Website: lowes
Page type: customer-info-address
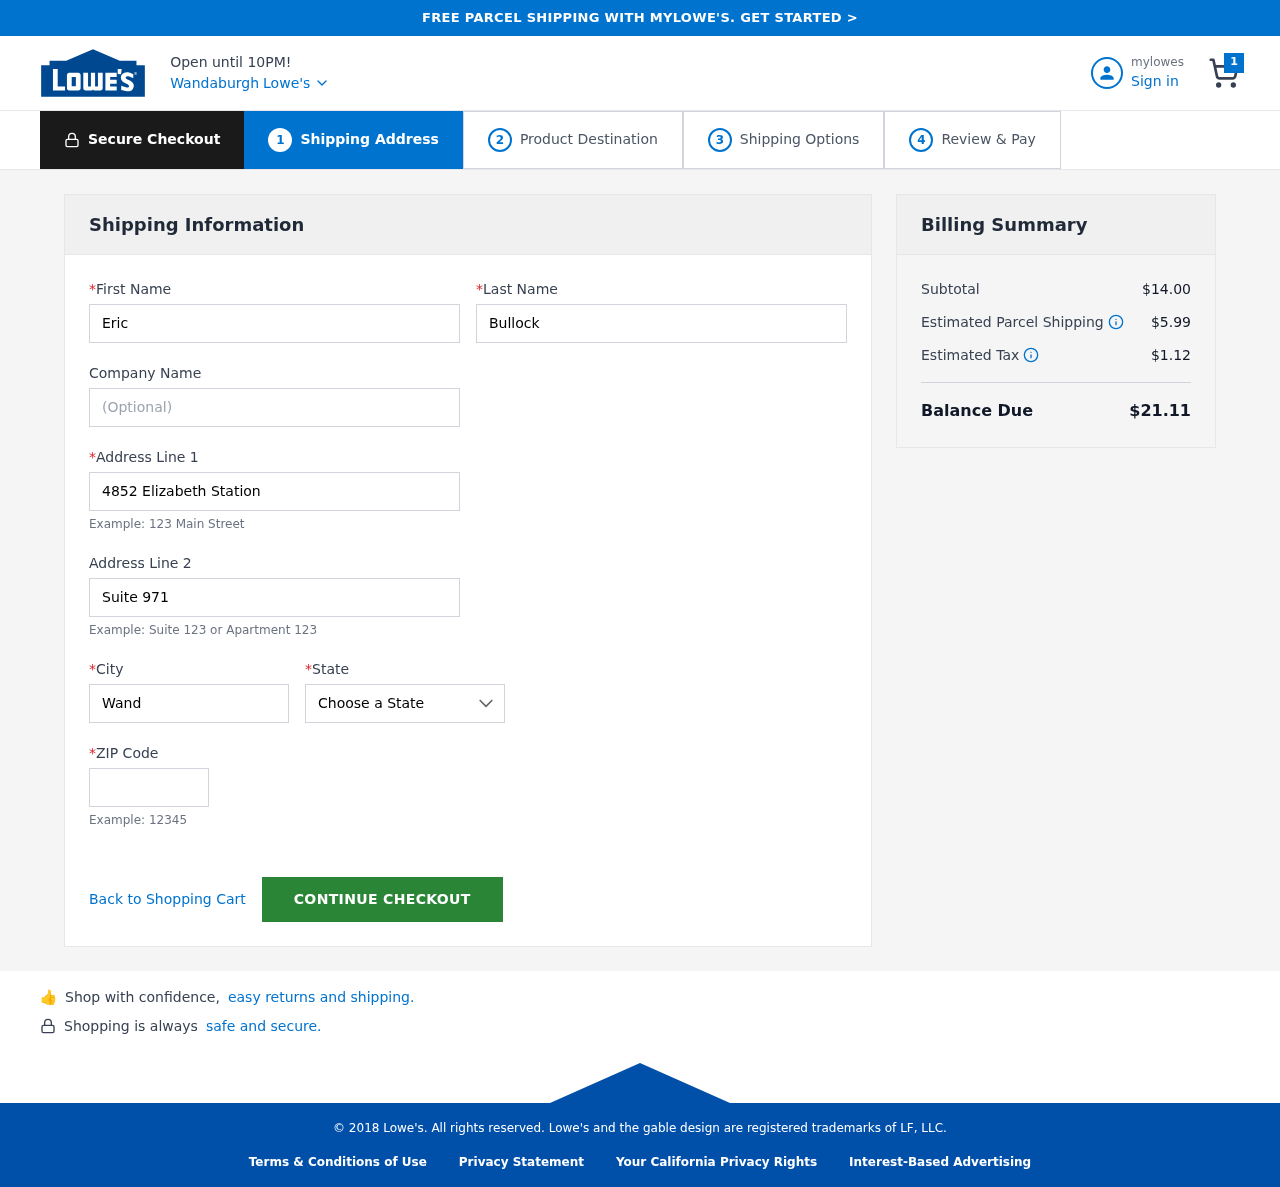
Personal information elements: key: PII_CITY
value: Wandaburgh
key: PII_FIRSTNAME
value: Eric
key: PII_LASTNAME
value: Bullock
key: PII_POSTCODE
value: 89450
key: PII_STATE
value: Massachusetts
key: PII_STREET
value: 4852 Elizabeth Station
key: PII_STREET2
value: Suite 971
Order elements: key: ORDER_NUM_ITEMS
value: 1
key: ORDER_SUBTOTAL
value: $14.00
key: ORDER_SHIPPING_COST
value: $5.99
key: ORDER_TAX
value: $1.12
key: ORDER_TOTAL
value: $21.11